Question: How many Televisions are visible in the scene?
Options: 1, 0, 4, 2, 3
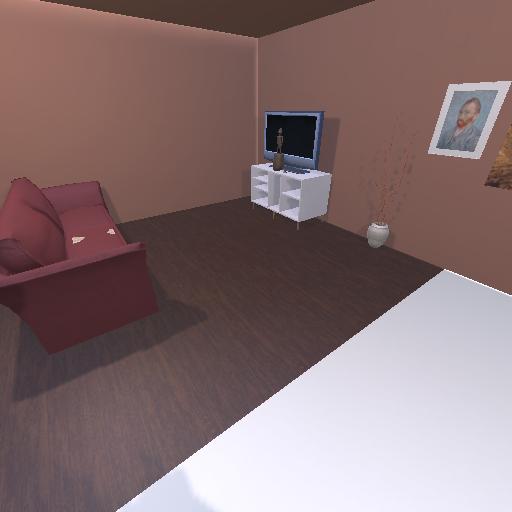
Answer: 1